Question: ---
Both what Mr. Alien and GionaF said does the trick.
However, in this particular case, we decided to remove the onclick events and disabled="disabled" all together since it didn't really make any sense.
---
I've run into a problem with the '<input type="submit">' element in IE8 and 9.
It looks fine, normal, hover and active states. But after the button has been clicked, the text get's some sort of drop shadow along with a grey color which I can't seem to override.

I have a feeling that it might be the onclick events causing this, but can it be fixed through CSS?
Html for the buttons:
'''
<input class="button" type="submit" id="CancelButton" name="CancelButton" value="Avbryt" onclick="window.setTimeout( disableButtons, 1 ); return true;" />
<input class="defaultbutton" type="submit" id="PublishButton" name="PublishButton" value="some_ez_publish_code" onclick="window.setTimeout( disableButtons, 1 ); return true;" />
'''
The CSS (lot's of classnames, leaving them out):
'''
background-image: none;
background: url(../images/btn-sprite-large.png) 0px 0px no-repeat;
border: 0;
color: #fff;
cursor: pointer;
display: block;
font-size: 11px;
font-weight: 900;
height: 32px;
line-height: 26px;
text-align: center;
text-shadow: 0 -1px 0 #d12015;
width: 120px;
'''
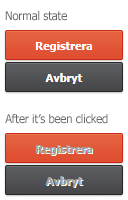
Answer: It seems that you're disabling the buttons after click ( function 'disableButtons' ). To change the text's grey color (default for disabled) you can use:
'''
.button[disabled], .button:disabled {
color:#fff;
}
'''
Then, as Mr. Alien said, you've to find a way to target ie (probably with <URL> and switch from 'text-shadow' to 'filter':
'''
.ie .button {
text-shadow:none;
filter:/* etc */
}
'''